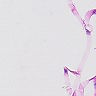
Metastatic tissue present: no